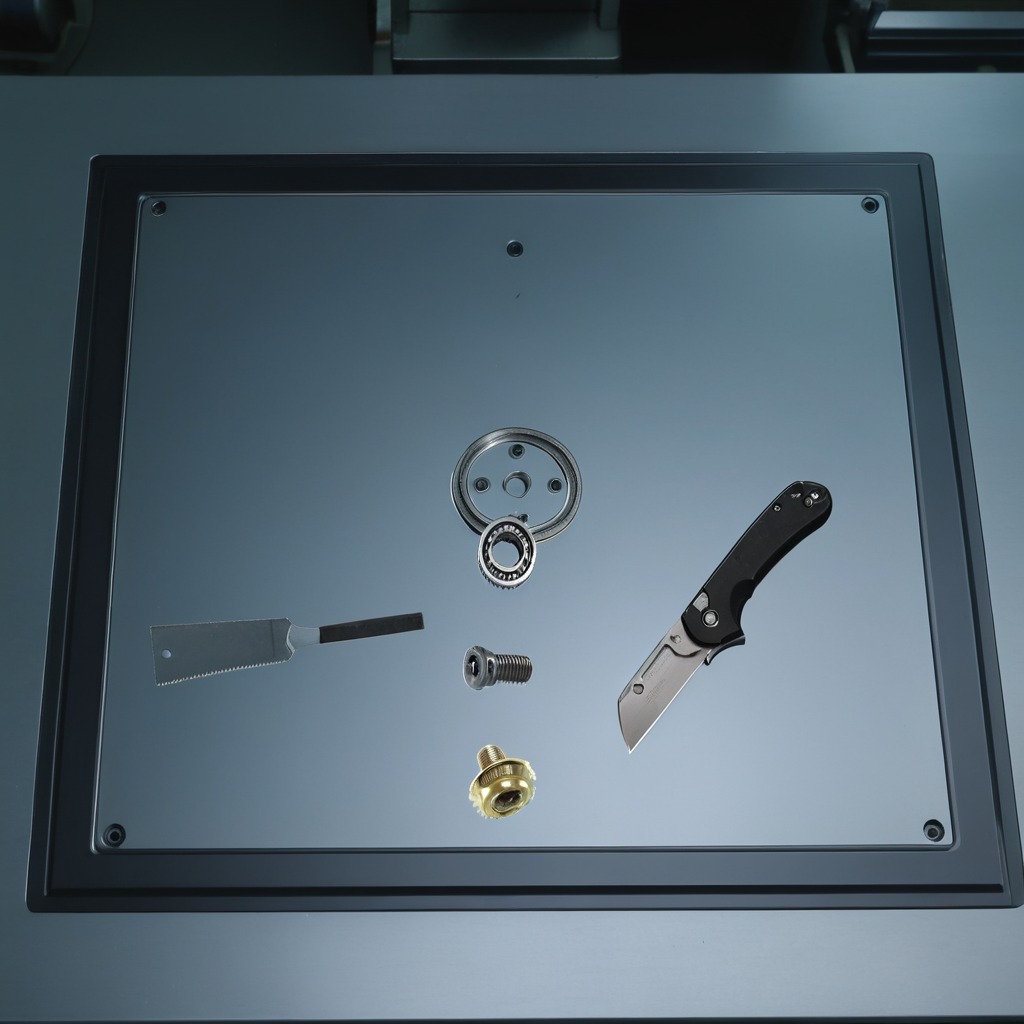
A ball bearing, a utility knife, a machine screw, a coiled metal spring, and a handheld metal saw are lying on the metal table.